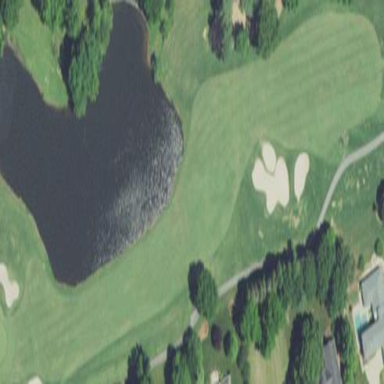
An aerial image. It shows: Grassy area designated as golf fairway.